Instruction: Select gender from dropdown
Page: traveler
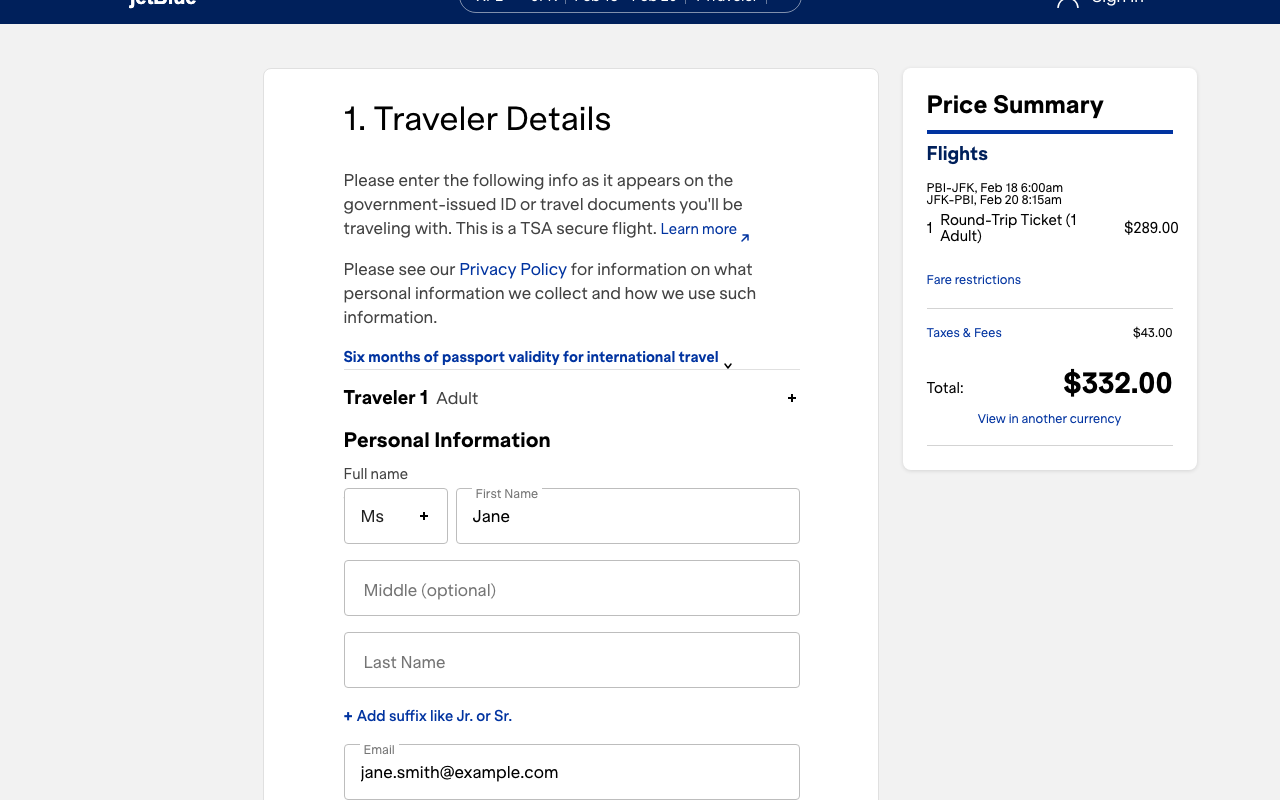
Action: click